Field crop: maize
Growth stage: 2
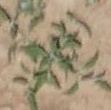
Species: atriplex